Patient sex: F
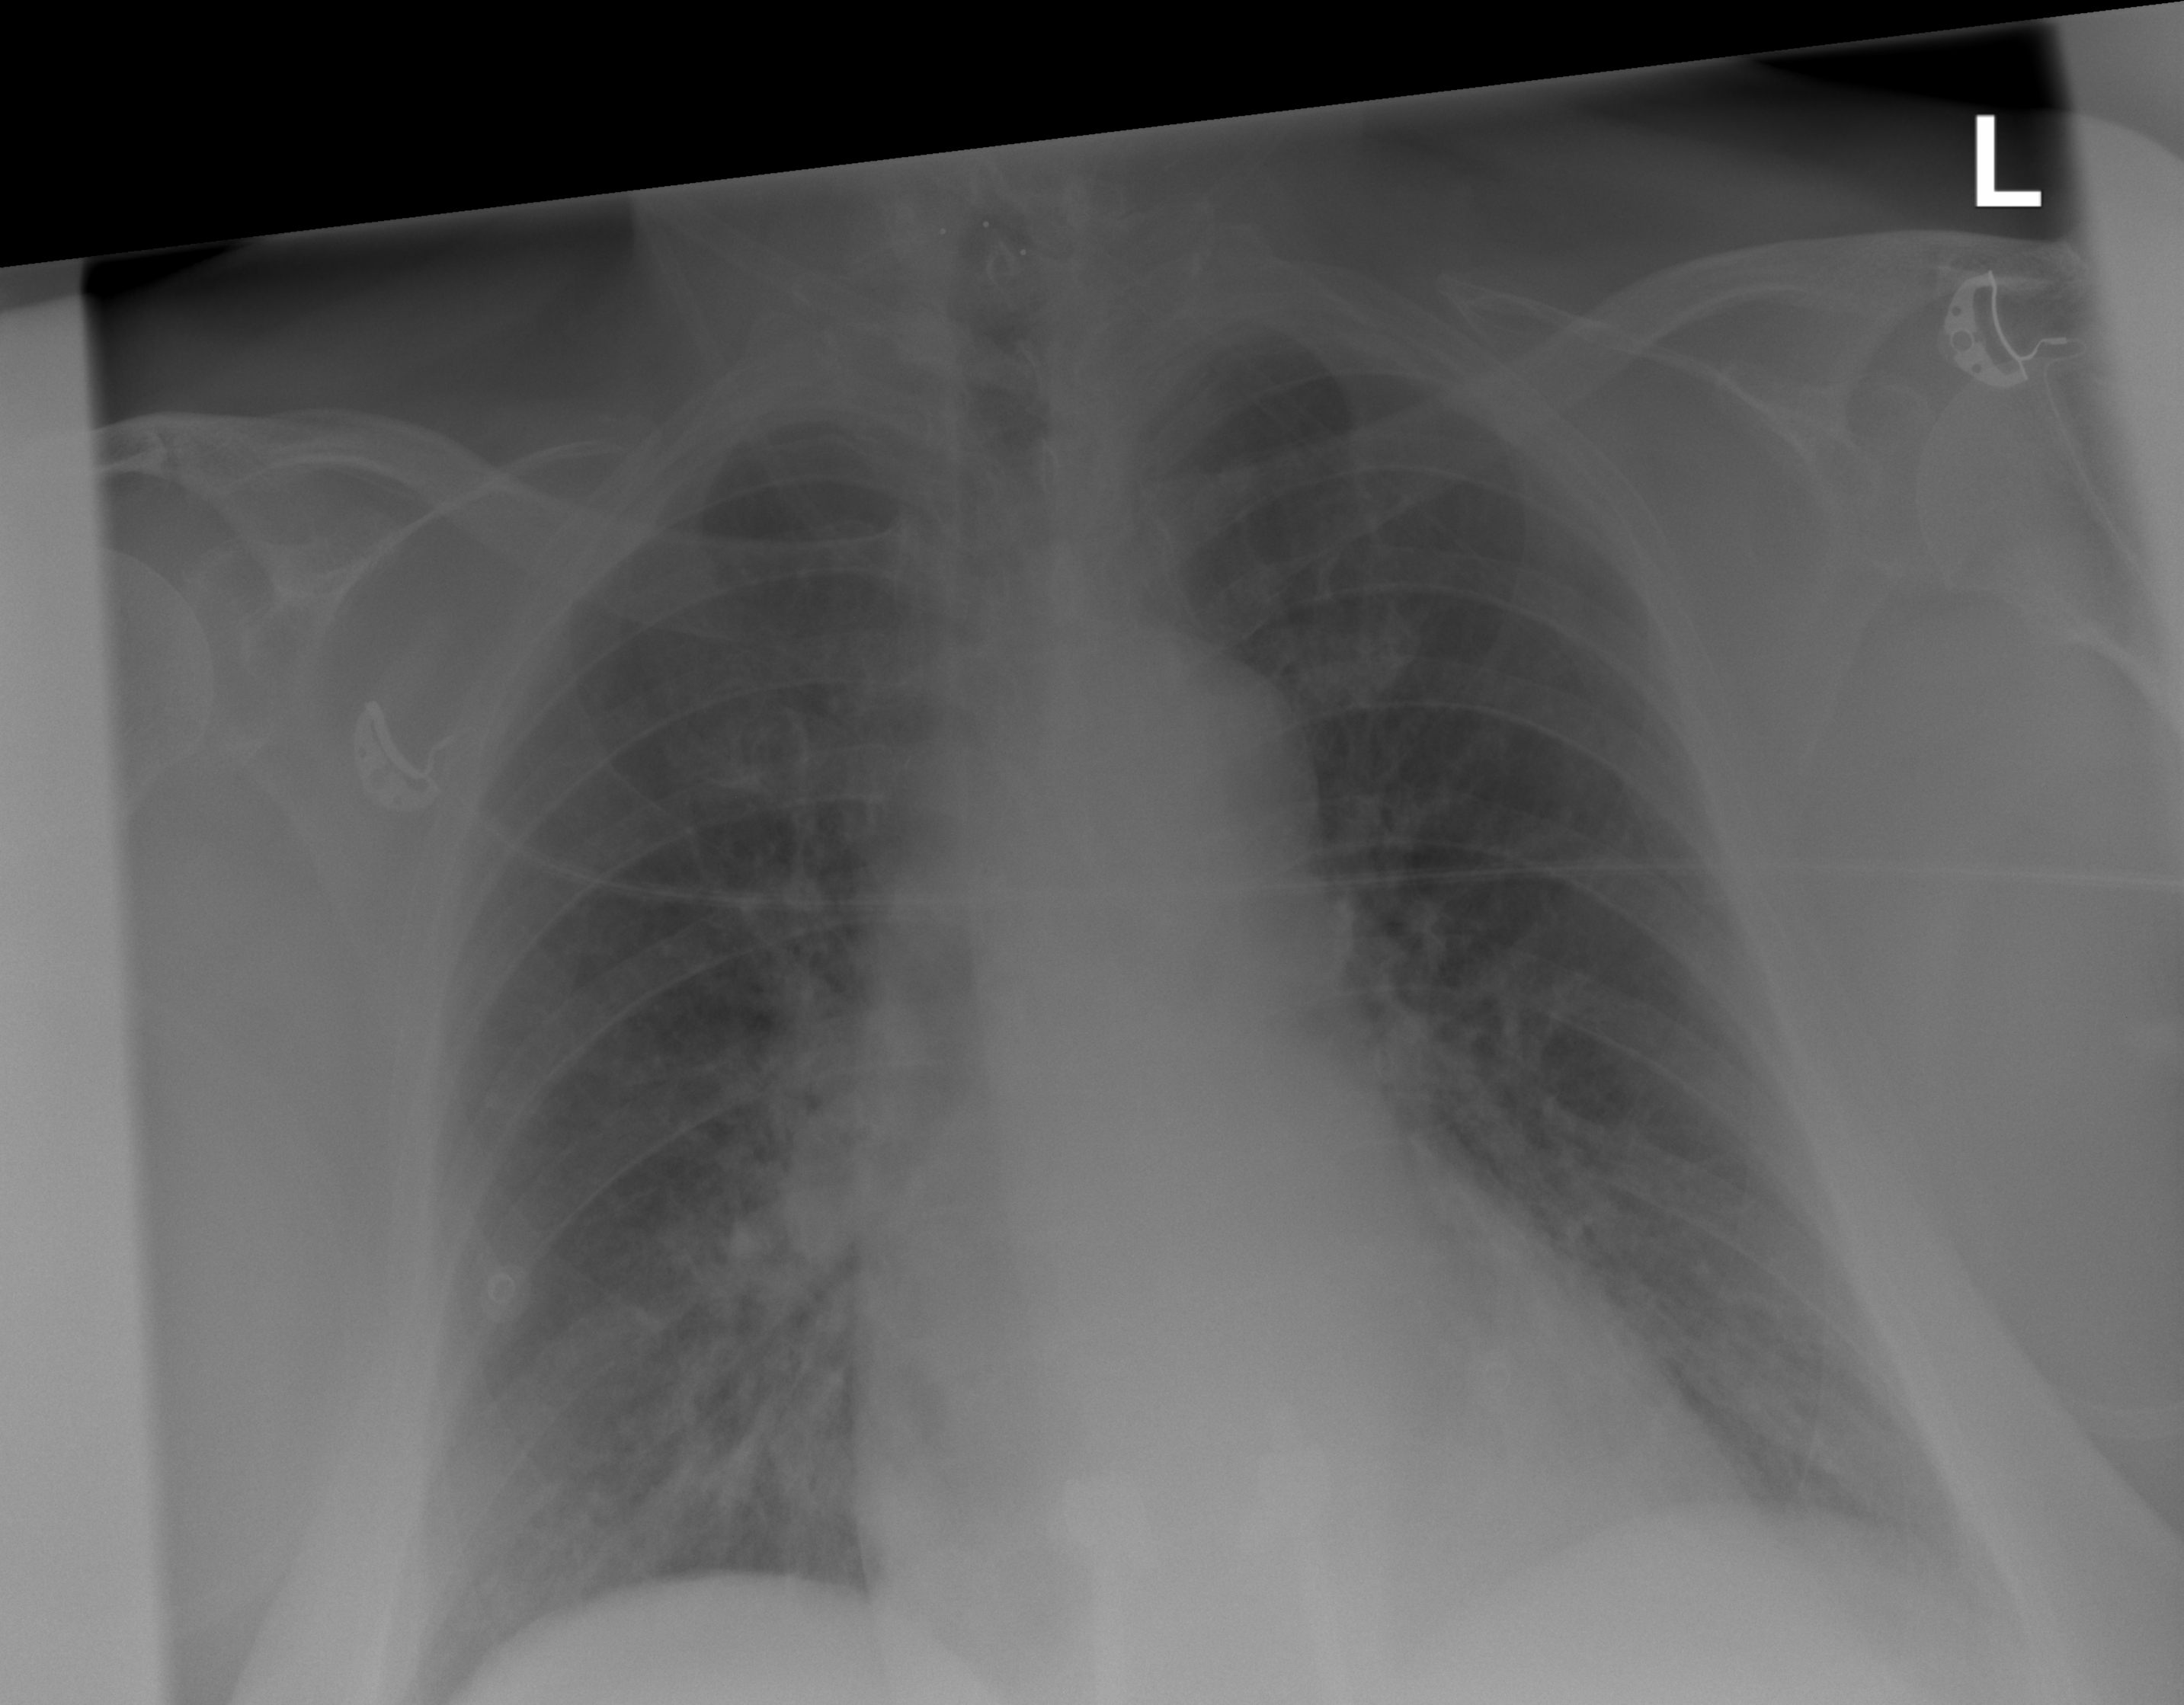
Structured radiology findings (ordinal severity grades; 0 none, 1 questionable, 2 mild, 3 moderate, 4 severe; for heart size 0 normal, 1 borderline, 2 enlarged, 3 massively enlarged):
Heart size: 0
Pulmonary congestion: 0
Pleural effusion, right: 0
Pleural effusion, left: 0
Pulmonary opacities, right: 0
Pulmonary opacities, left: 0
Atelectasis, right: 1
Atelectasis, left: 1